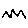
Label: zigzag